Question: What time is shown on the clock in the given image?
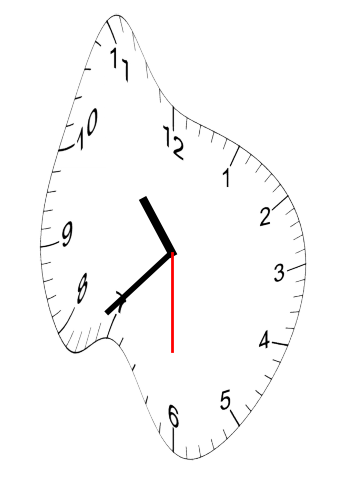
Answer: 10:37:30